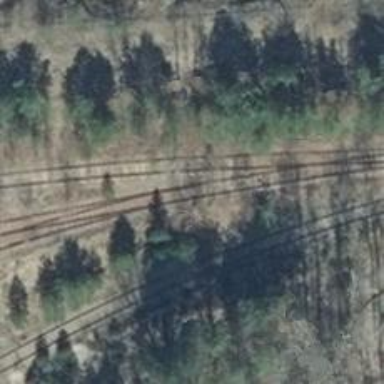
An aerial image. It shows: Railway switch.